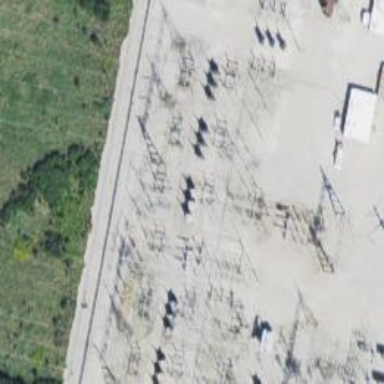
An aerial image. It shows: Switch for power supply.